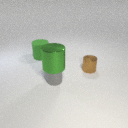
small gray metal cylinder in front of large green rubber cylinder